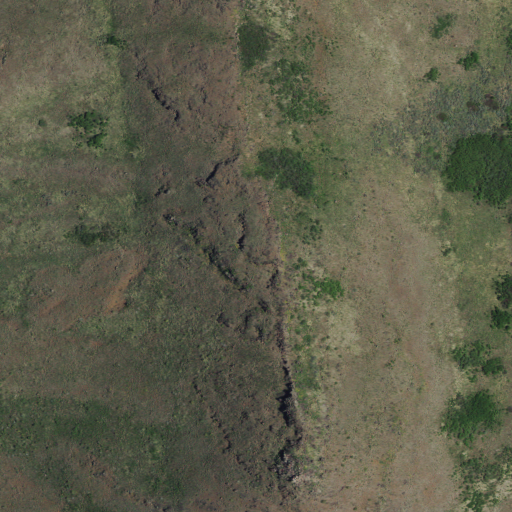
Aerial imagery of mountain in Idaho named Sehewoki’I Newenee’an Katete containing shrub and grassland